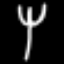
Label: fork